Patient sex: M
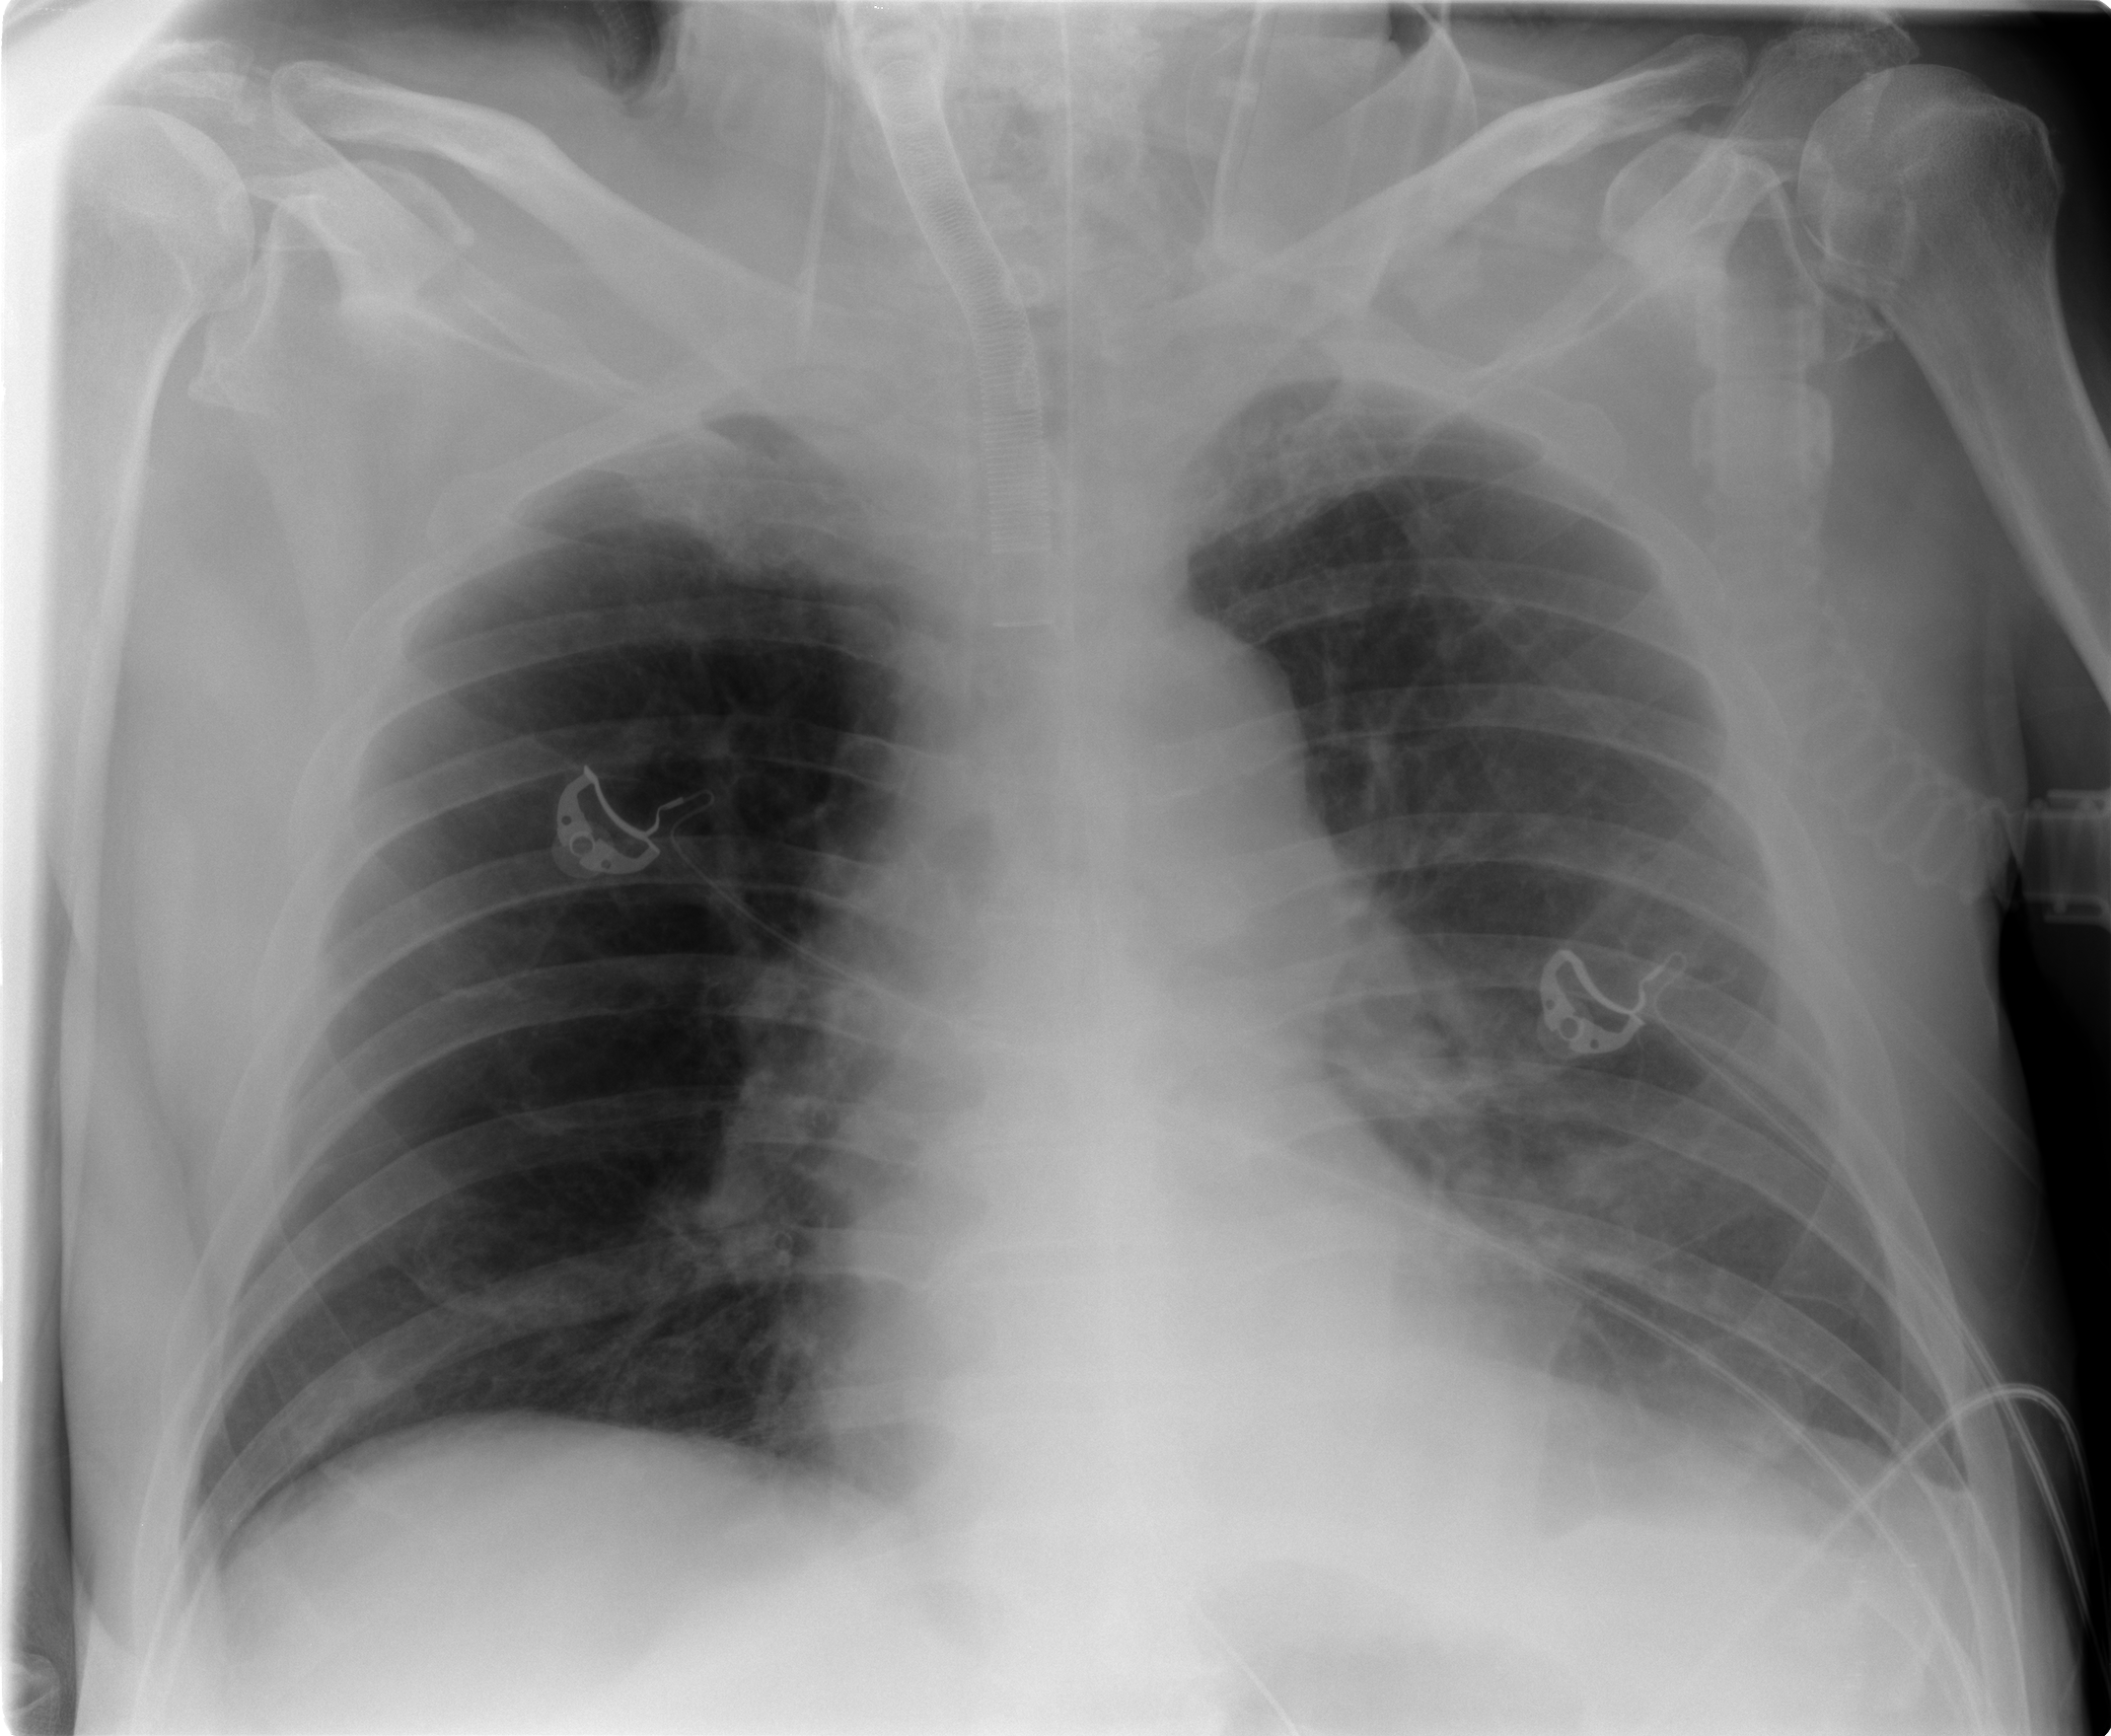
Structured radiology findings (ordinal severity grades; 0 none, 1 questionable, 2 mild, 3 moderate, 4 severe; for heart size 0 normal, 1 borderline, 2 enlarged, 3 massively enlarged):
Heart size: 1
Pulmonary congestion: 0
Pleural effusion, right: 0
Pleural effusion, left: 2
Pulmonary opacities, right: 0
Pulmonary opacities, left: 3
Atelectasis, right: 0
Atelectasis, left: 2